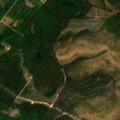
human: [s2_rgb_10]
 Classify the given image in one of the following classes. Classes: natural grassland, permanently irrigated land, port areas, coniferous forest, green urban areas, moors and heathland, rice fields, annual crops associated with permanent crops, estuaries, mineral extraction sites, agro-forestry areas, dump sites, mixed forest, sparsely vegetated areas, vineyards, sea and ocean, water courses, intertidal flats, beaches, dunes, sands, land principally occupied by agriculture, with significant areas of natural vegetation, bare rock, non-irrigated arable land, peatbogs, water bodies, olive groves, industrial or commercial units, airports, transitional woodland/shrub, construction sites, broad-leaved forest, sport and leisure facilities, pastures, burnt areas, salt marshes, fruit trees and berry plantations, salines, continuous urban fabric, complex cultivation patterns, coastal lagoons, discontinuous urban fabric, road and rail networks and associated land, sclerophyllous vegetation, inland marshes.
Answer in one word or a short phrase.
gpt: coniferous forest, mixed forest